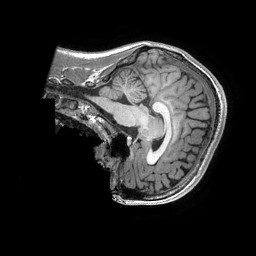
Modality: T1w
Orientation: sagittal
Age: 20
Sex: male
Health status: healthy
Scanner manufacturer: ge